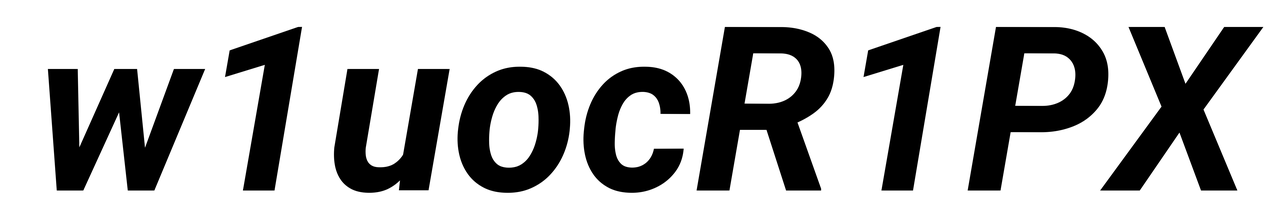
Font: Roboto-Italic_Bold_Italic